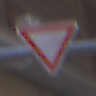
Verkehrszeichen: VorfahrtGewaehren
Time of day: MorningAfternoon
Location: Outdoor (Urban)
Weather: PartlyCloudy
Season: NotSpecified
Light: Natural